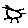
Label: sun